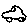
Label: car